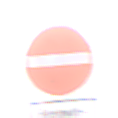
Verkehrszeichen: VerbotDerEinfahrt
Zusatzzeichen unten: BesondereFahrzeugeUndTransportgueter7
Umgebung: Outdoor, Nature
Tageszeit: MorningAfternoon
Wetter: PartlyCloudy
Licht: Natural
Jahreszeit: NotSpecified
Kontrast: HighContrast